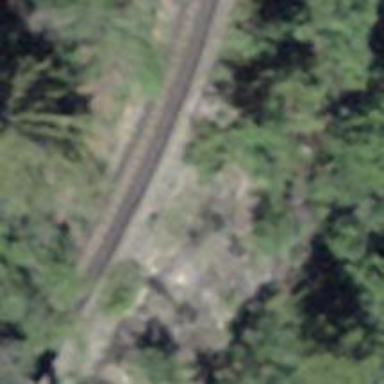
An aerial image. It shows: Narrow-gauge railway with electrified rails.